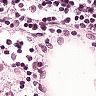
Metastatic tissue present: no